Field crop: tomato
Growth stage: 2
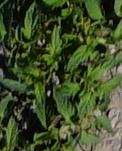
Species: tomato